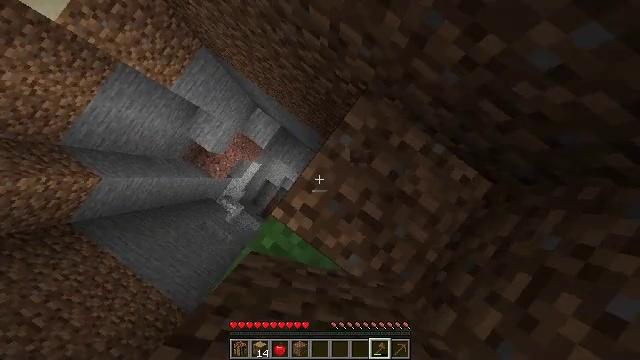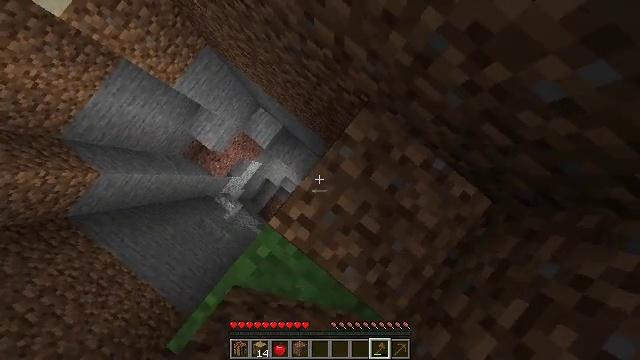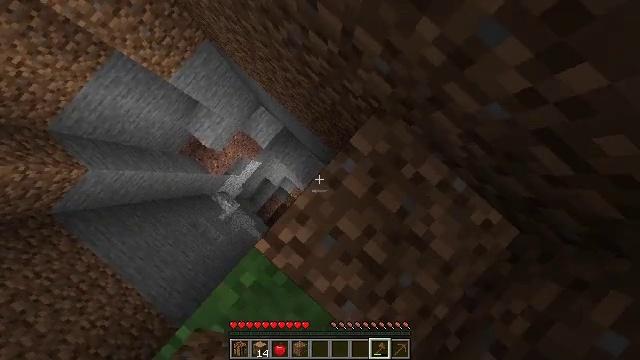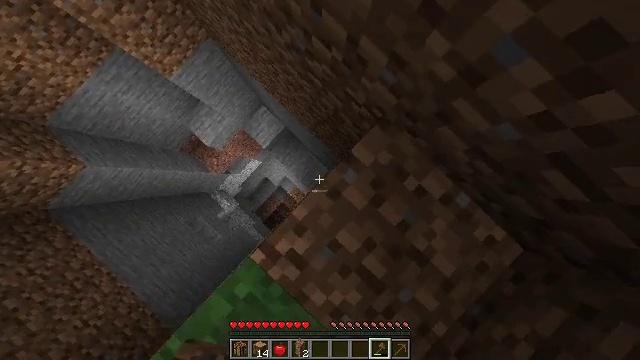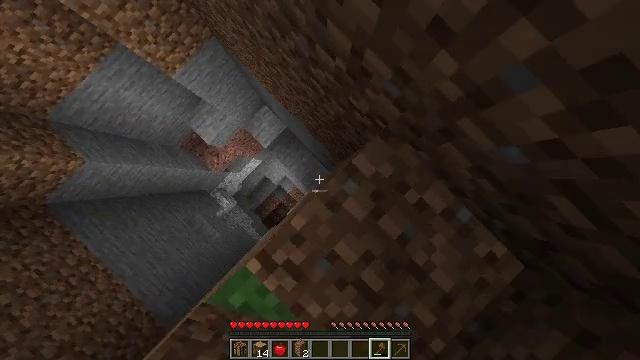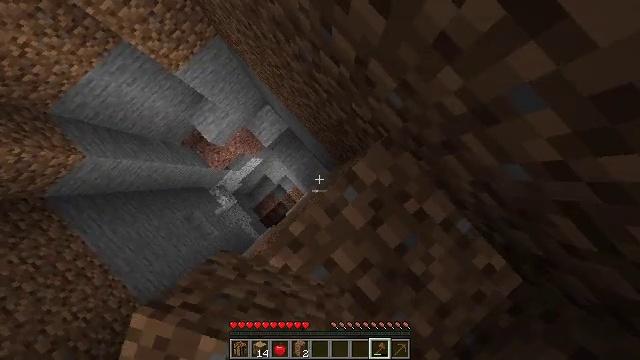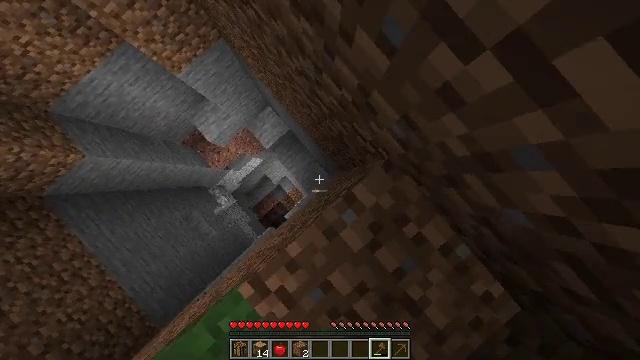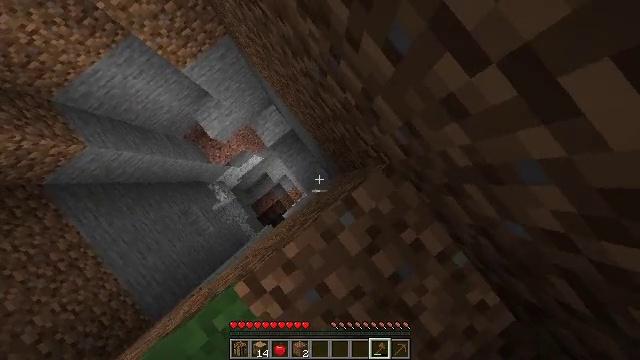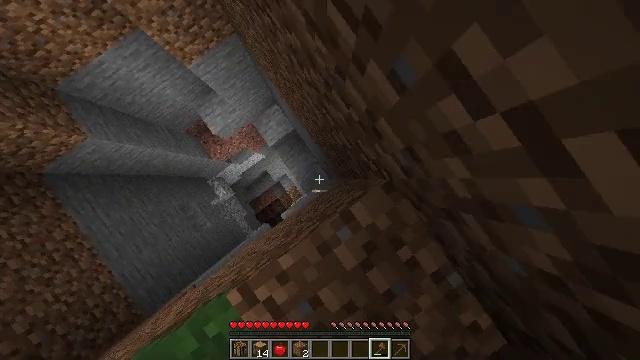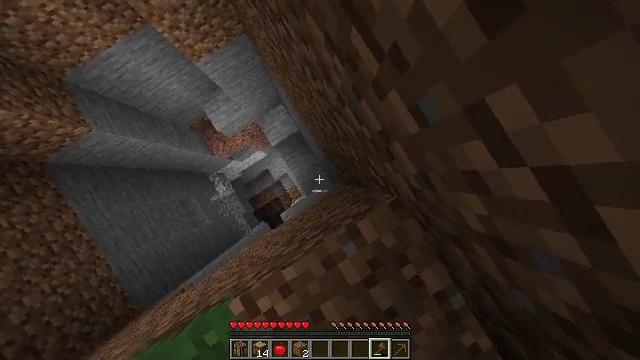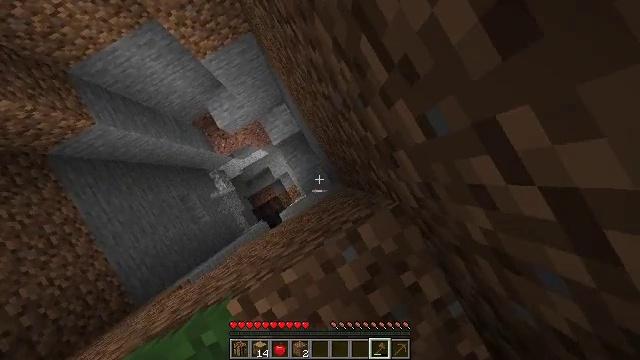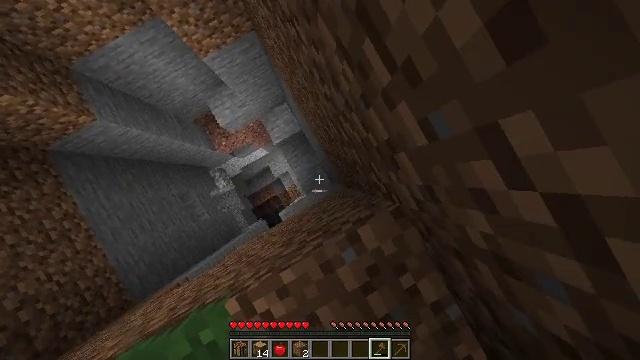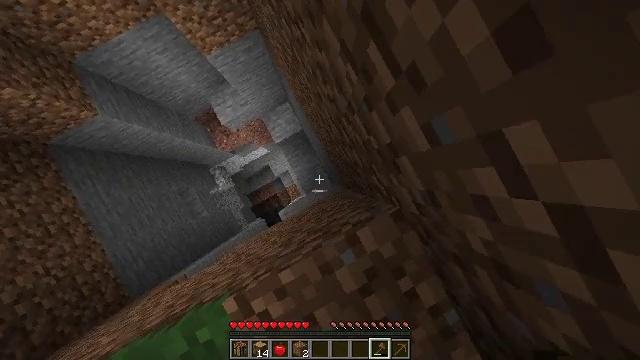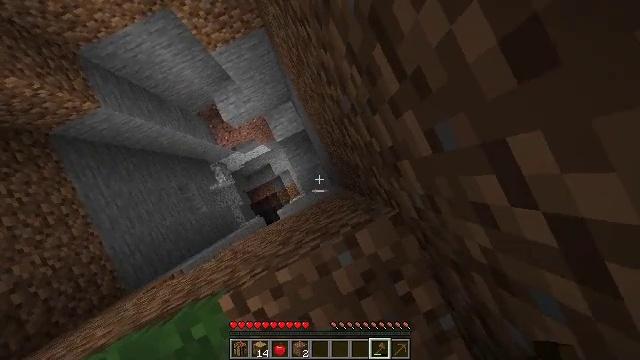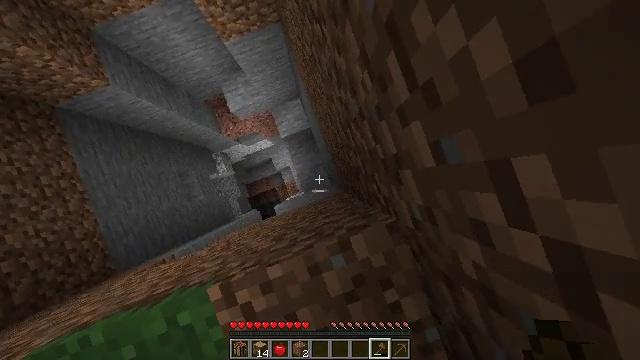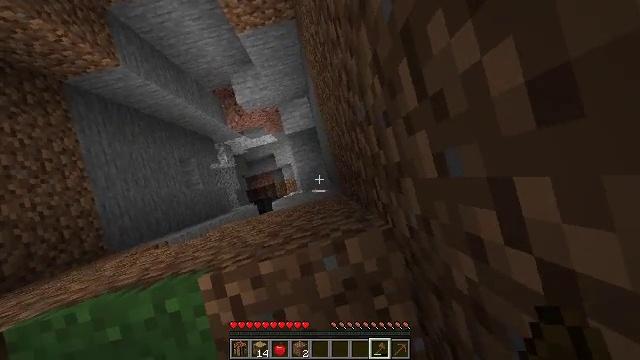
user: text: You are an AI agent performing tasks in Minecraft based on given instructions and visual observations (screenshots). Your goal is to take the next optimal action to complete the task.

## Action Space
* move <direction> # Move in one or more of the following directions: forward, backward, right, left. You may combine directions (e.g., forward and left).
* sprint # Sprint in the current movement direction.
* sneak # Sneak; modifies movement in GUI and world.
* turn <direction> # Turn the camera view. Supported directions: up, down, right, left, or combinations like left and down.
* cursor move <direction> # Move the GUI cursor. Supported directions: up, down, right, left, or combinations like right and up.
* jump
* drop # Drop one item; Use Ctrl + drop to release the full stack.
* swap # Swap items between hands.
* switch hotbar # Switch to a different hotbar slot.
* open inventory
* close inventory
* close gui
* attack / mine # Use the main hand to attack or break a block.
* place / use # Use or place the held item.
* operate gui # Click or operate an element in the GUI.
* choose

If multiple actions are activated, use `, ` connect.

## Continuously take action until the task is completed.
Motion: motion action
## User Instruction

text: Mine dirt from the ground.
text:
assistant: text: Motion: sneak, turn left and down
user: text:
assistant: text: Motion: move forward, sneak, turn left and down
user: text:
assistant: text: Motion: move forward, sneak, turn left and down
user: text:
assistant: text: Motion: move forward, sneak, turn left
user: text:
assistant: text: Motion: move forward, sneak, turn left
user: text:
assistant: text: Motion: move forward, sneak, turn left
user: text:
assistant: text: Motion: move forward, sneak, turn left and down
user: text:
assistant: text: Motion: move forward, sneak, turn left and down
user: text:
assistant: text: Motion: move forward, sneak, turn left and down
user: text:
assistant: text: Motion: move forward, sneak, turn left
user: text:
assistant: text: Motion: move forward, sneak, turn left
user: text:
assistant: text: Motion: move forward, sneak, turn left
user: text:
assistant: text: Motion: move forward, sneak, turn left
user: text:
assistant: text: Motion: move forward, sneak, turn left and down
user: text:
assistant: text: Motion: move forward, sneak, turn left
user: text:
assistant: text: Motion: move forward, sneak
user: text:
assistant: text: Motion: move forward, sneak
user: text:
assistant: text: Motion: move forward, sneak
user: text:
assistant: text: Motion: move forward, sneak
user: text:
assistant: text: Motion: move right, sneak
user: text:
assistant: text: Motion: move right, sneak, turn down
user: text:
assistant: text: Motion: move back and move right, sneak, turn left and down
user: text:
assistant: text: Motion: move back and move right, sneak, turn left and down
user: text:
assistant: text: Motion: move back and move right, sneak, turn left
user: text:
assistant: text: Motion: move back and move right, sneak, turn left
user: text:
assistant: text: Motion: move back and move right, sneak, turn left
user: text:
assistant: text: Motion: move back, sneak
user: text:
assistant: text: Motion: move back, sneak, turn left
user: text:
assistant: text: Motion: move back, sneak, turn left
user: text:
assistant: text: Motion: move back, sneak, turn left